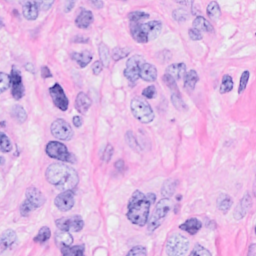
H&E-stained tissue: Breast